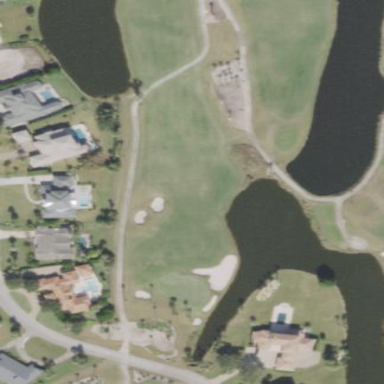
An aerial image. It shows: Grassy fairway on golf course.